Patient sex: M
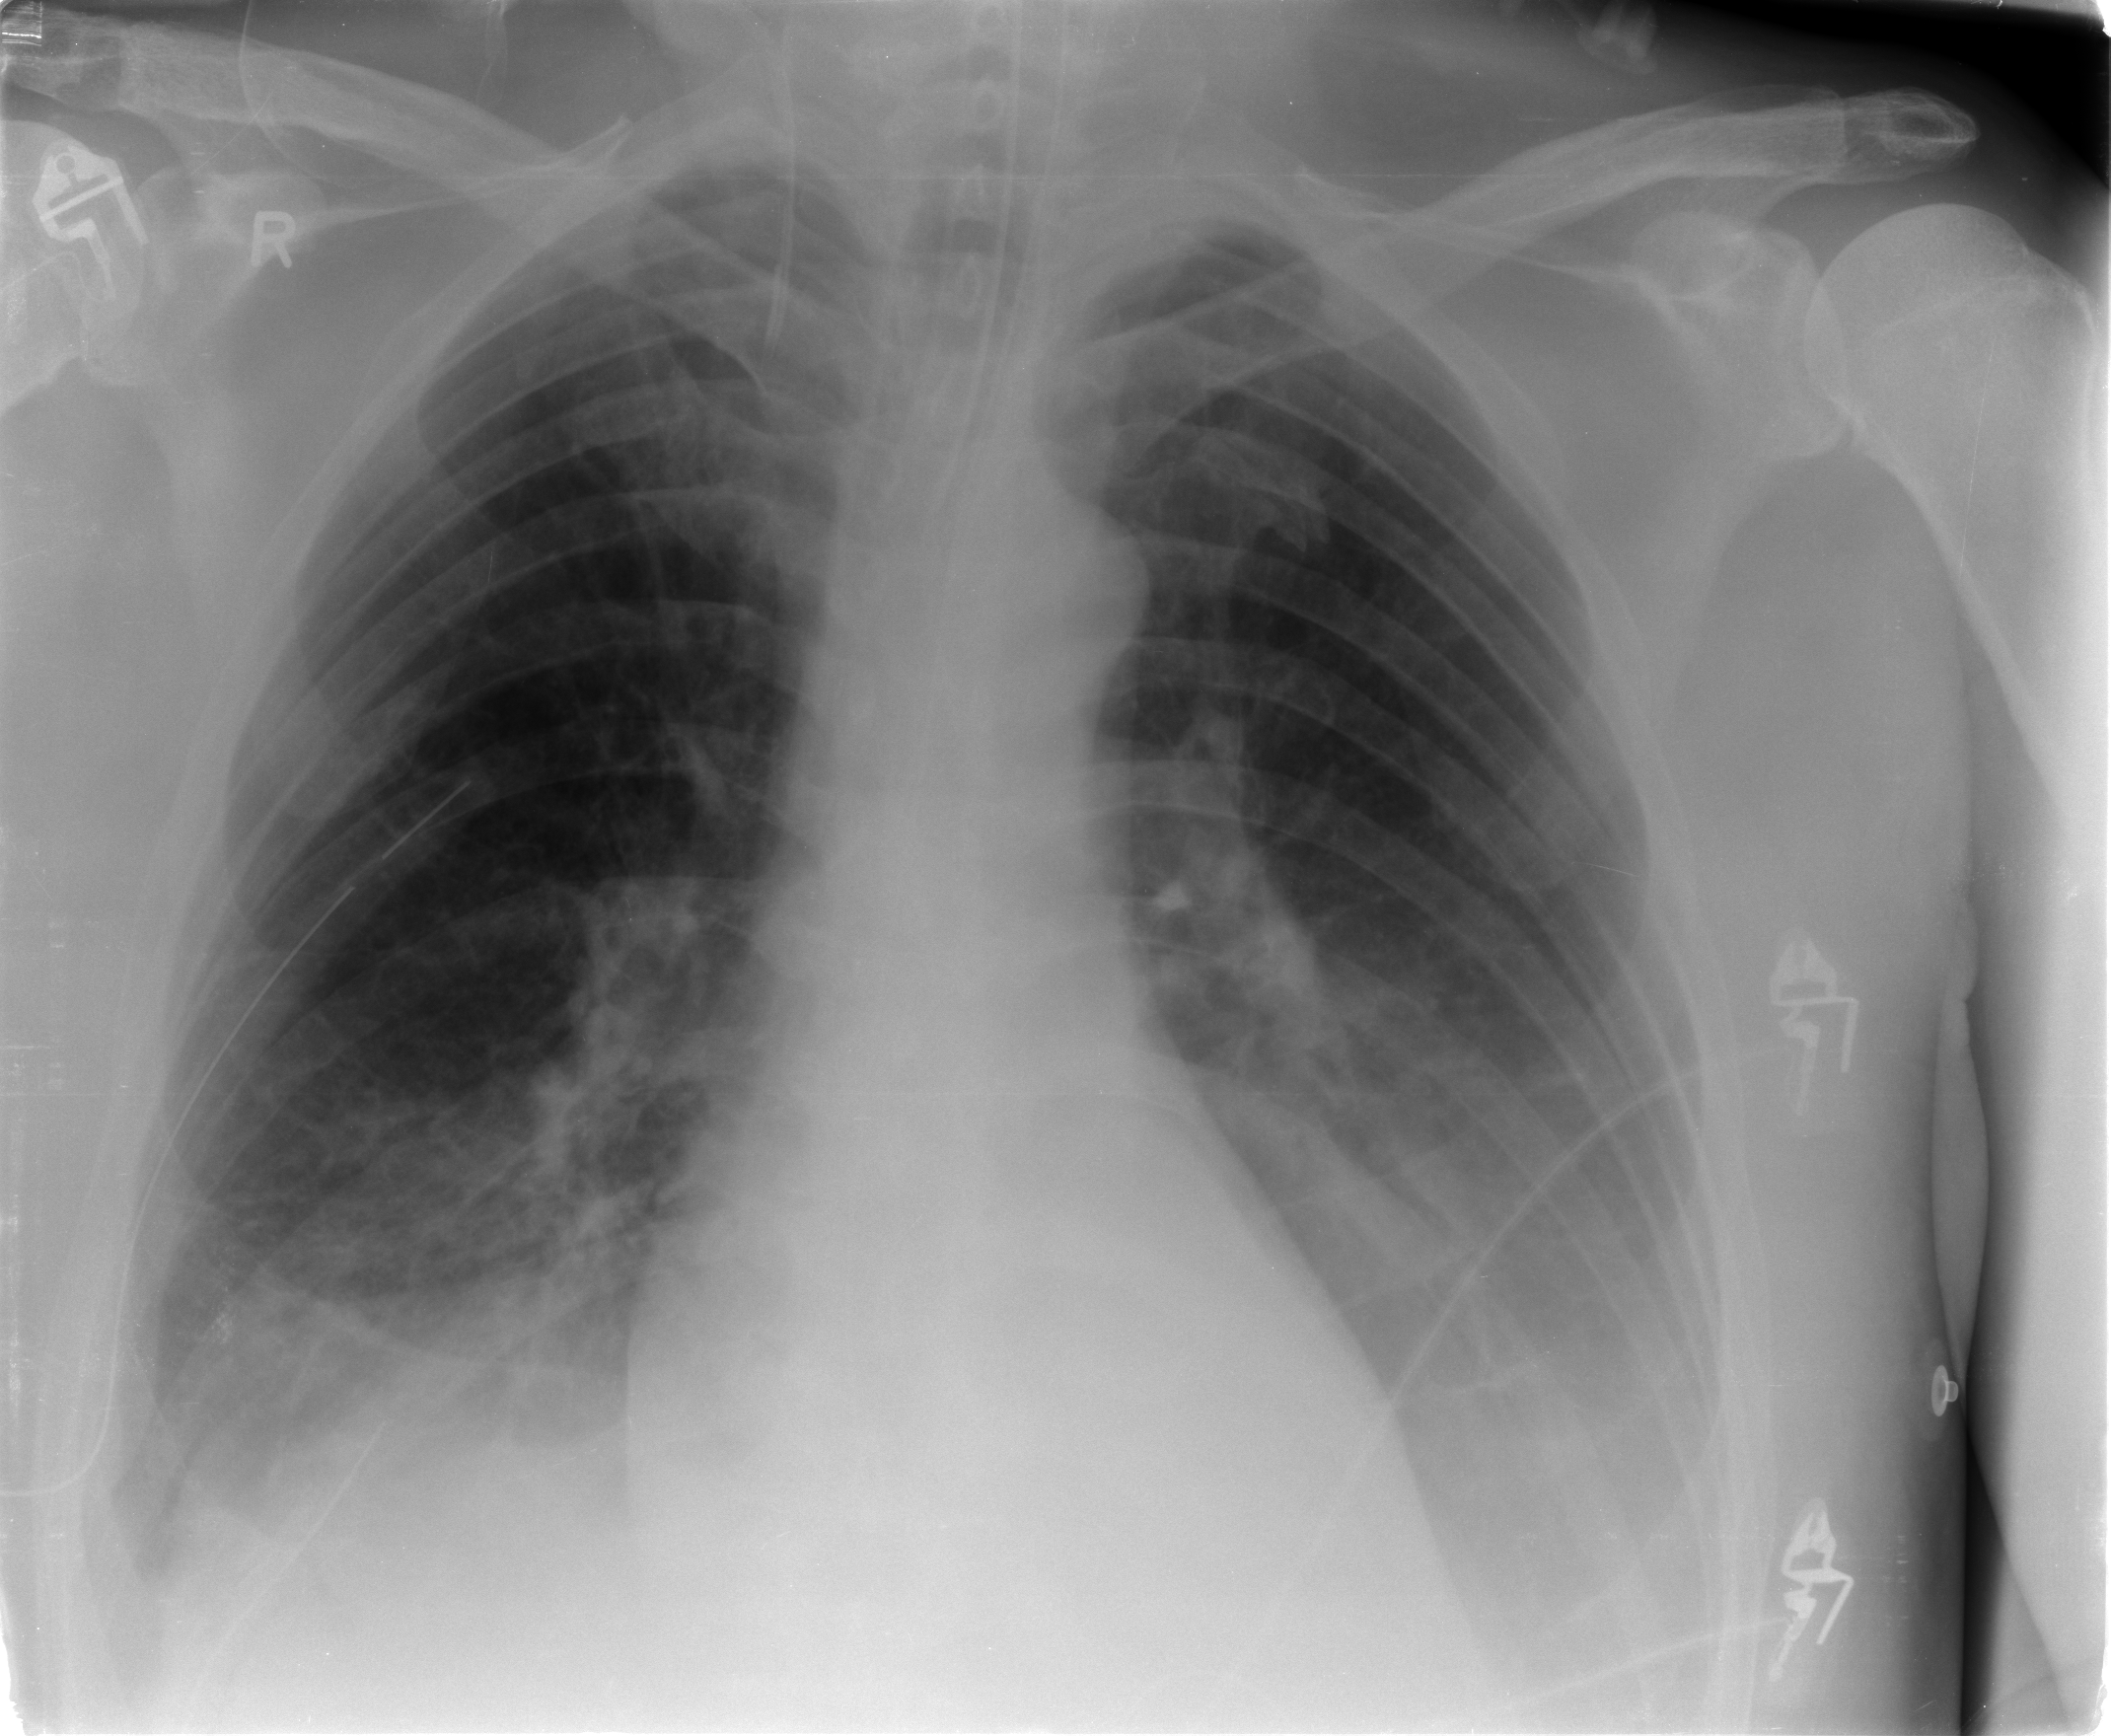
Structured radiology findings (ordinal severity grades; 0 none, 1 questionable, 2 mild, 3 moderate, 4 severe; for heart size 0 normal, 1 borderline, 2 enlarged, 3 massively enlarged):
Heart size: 2
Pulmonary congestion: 2
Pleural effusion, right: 2
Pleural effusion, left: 3
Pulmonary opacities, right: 1
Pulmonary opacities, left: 2
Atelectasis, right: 3
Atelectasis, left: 2